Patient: sex M, age 47
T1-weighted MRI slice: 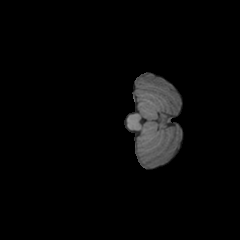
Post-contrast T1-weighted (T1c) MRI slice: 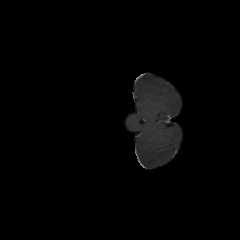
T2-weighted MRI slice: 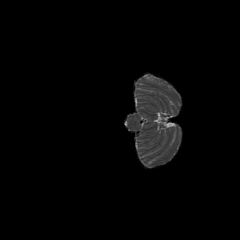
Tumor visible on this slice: no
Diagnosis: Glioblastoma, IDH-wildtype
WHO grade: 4